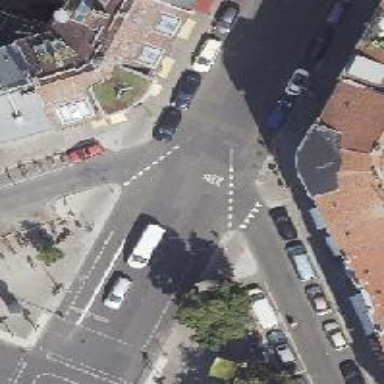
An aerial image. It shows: Stop line on the road.